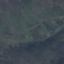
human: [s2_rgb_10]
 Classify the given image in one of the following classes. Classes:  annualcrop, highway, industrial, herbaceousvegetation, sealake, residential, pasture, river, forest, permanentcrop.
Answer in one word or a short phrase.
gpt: HerbaceousVegetation